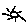
Label: sun